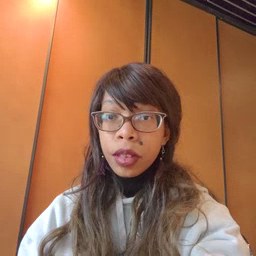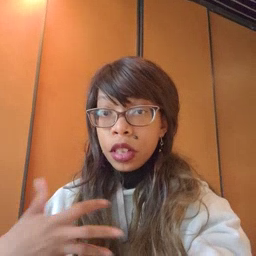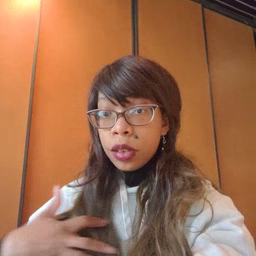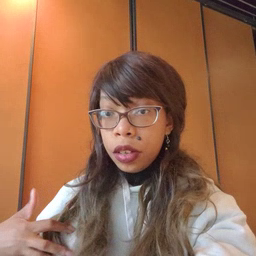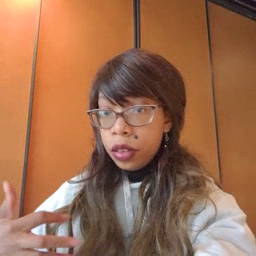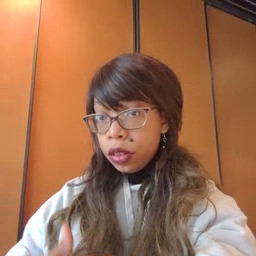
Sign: zebra